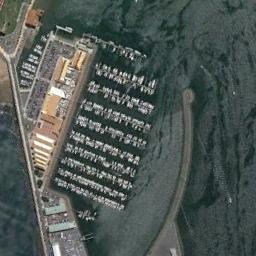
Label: harbor